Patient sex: M
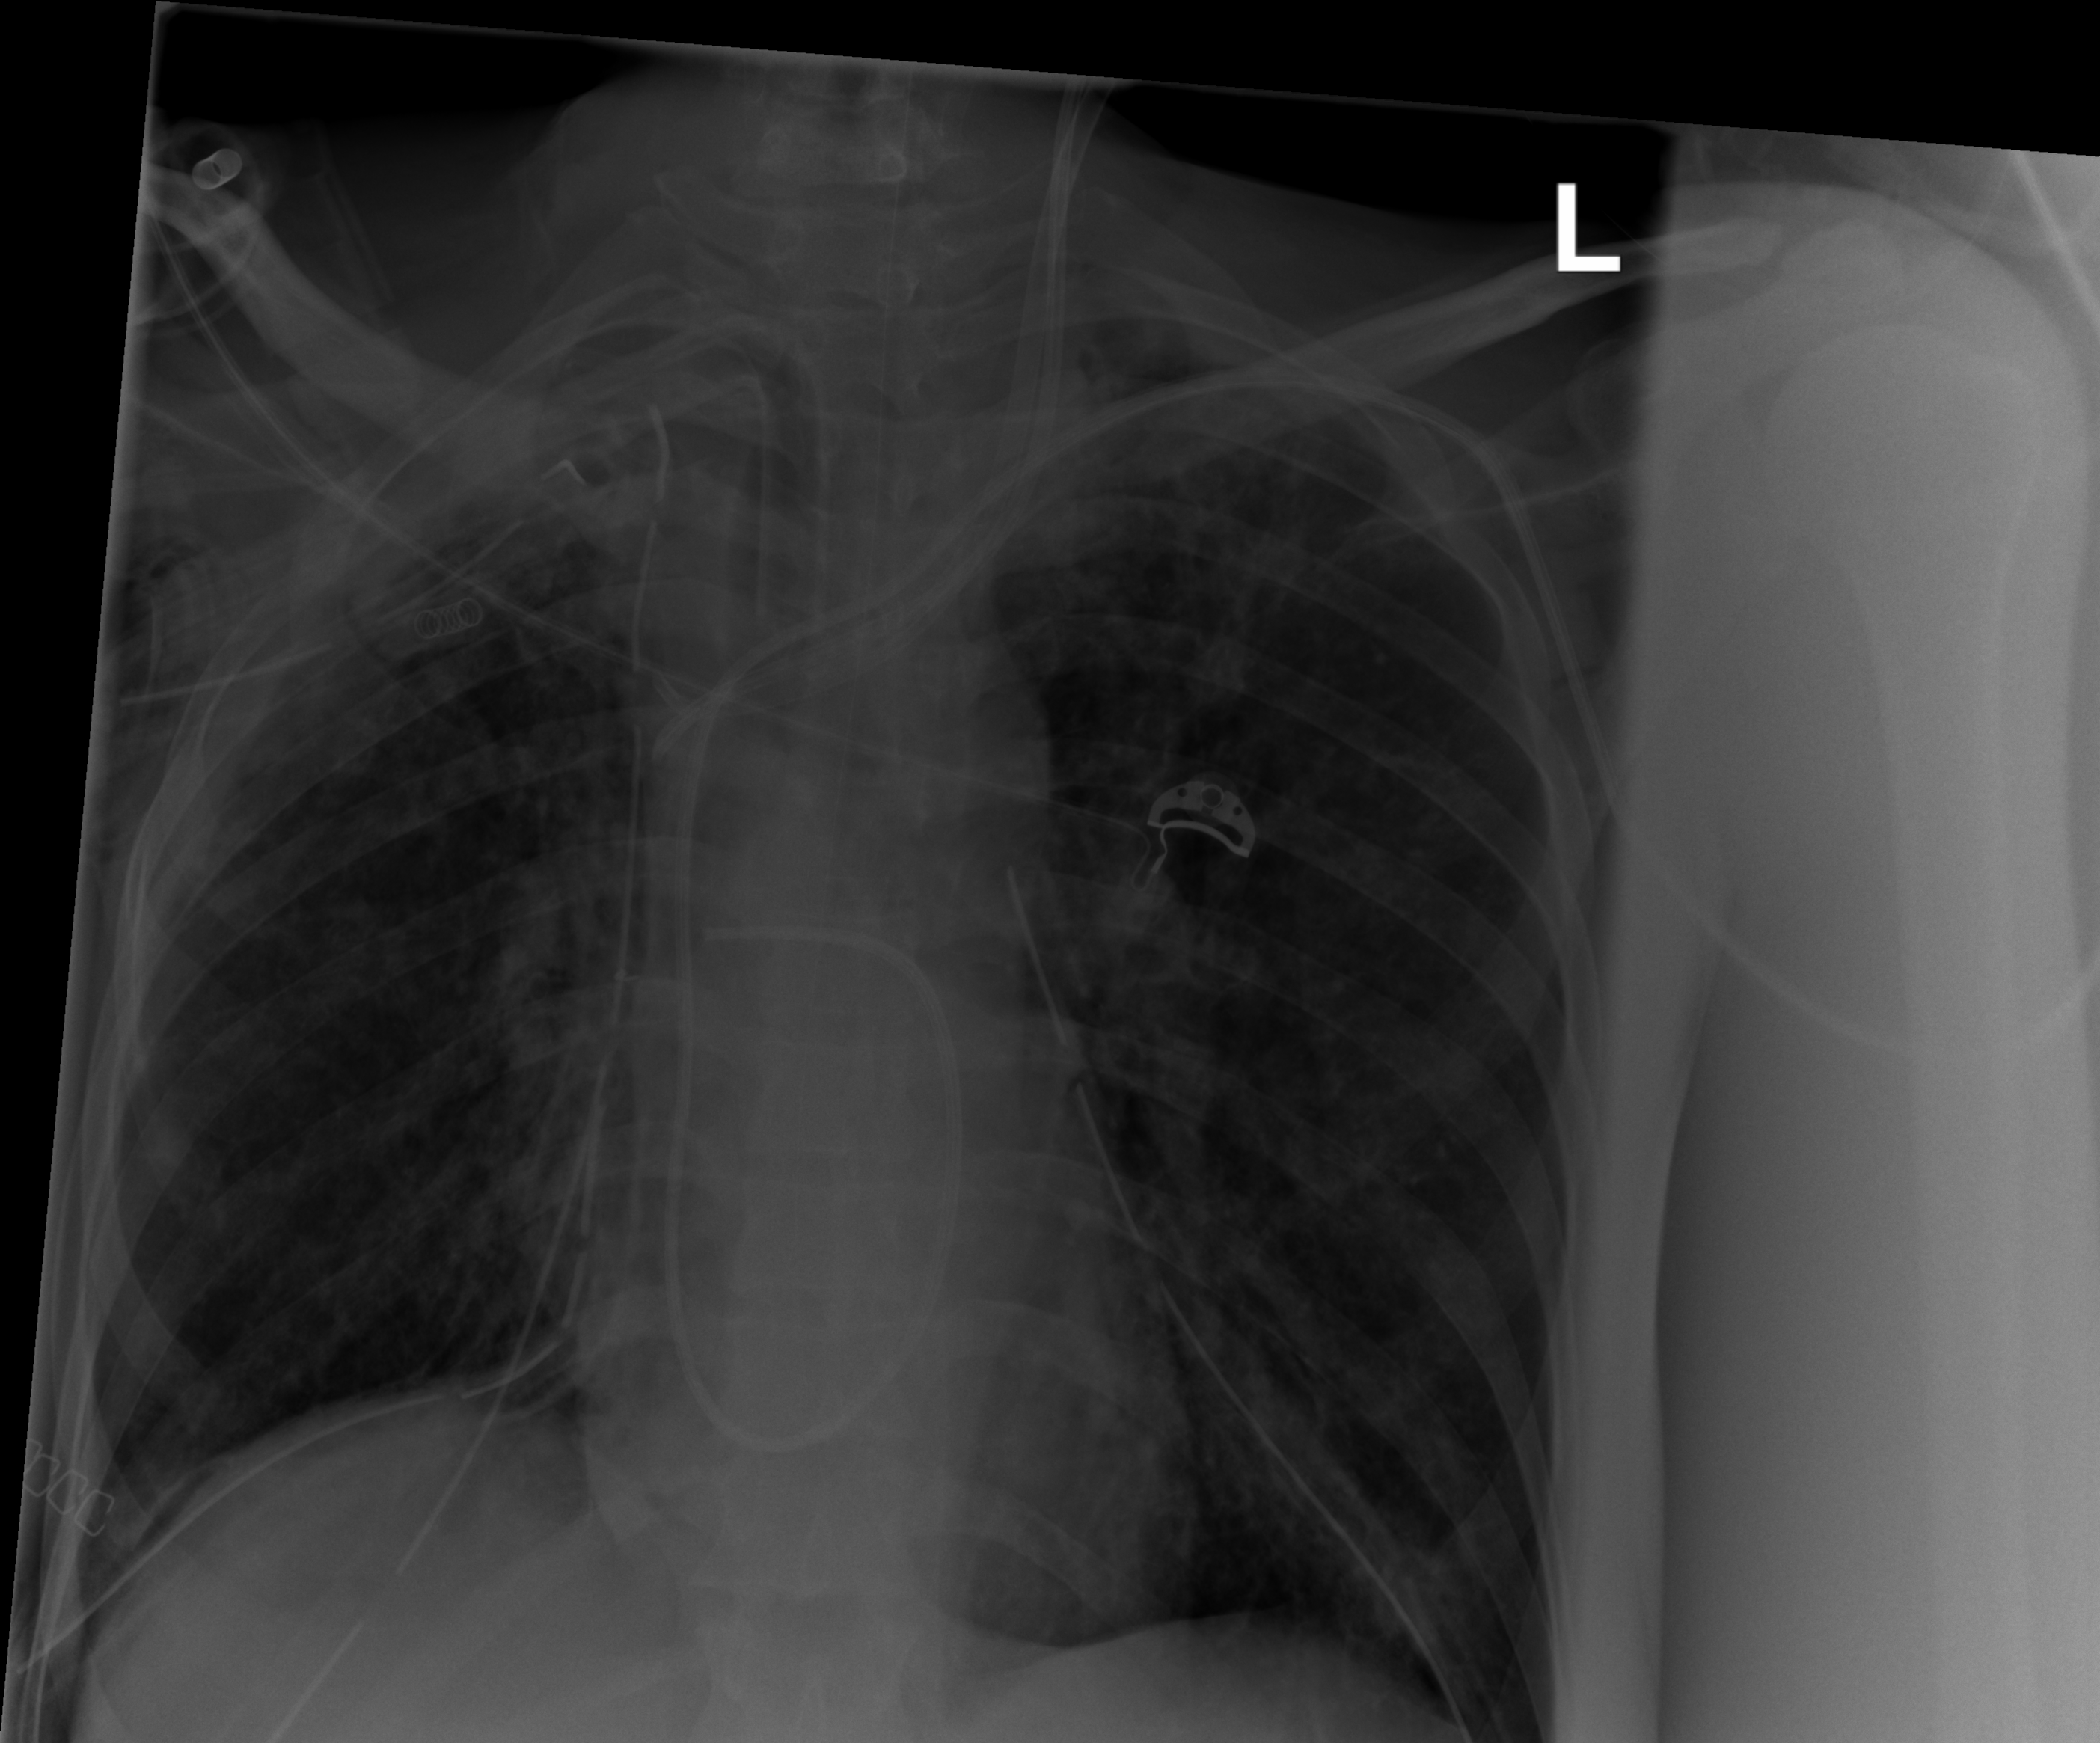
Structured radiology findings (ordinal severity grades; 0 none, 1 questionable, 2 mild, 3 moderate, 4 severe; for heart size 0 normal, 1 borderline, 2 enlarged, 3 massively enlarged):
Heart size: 0
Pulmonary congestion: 0
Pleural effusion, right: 0
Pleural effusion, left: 0
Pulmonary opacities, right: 2
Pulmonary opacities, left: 2
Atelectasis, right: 2
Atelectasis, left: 2